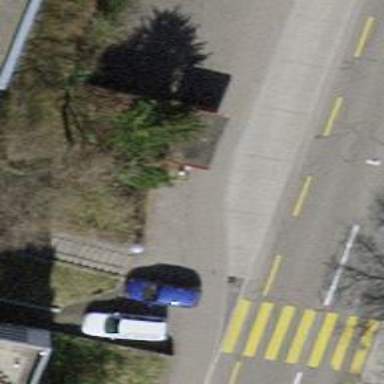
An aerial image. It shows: Platform with shelter for public transport.